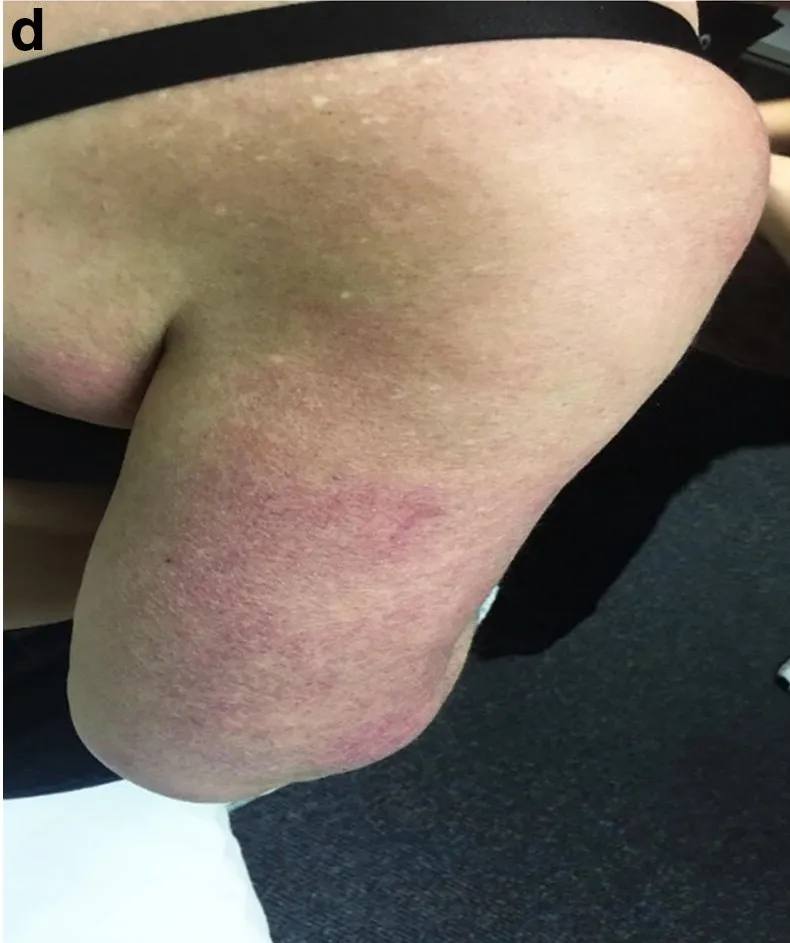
Clinical findings of dermatomyositis. And posterior arms (Shawl sign;. Poikiloderma with a mottled pattern of hyper-pigmented and hypo-pigmented macules interspersed with telangiectasia was noted on the upper back (d).
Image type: medical_photograph (skin_photograph)